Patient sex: F
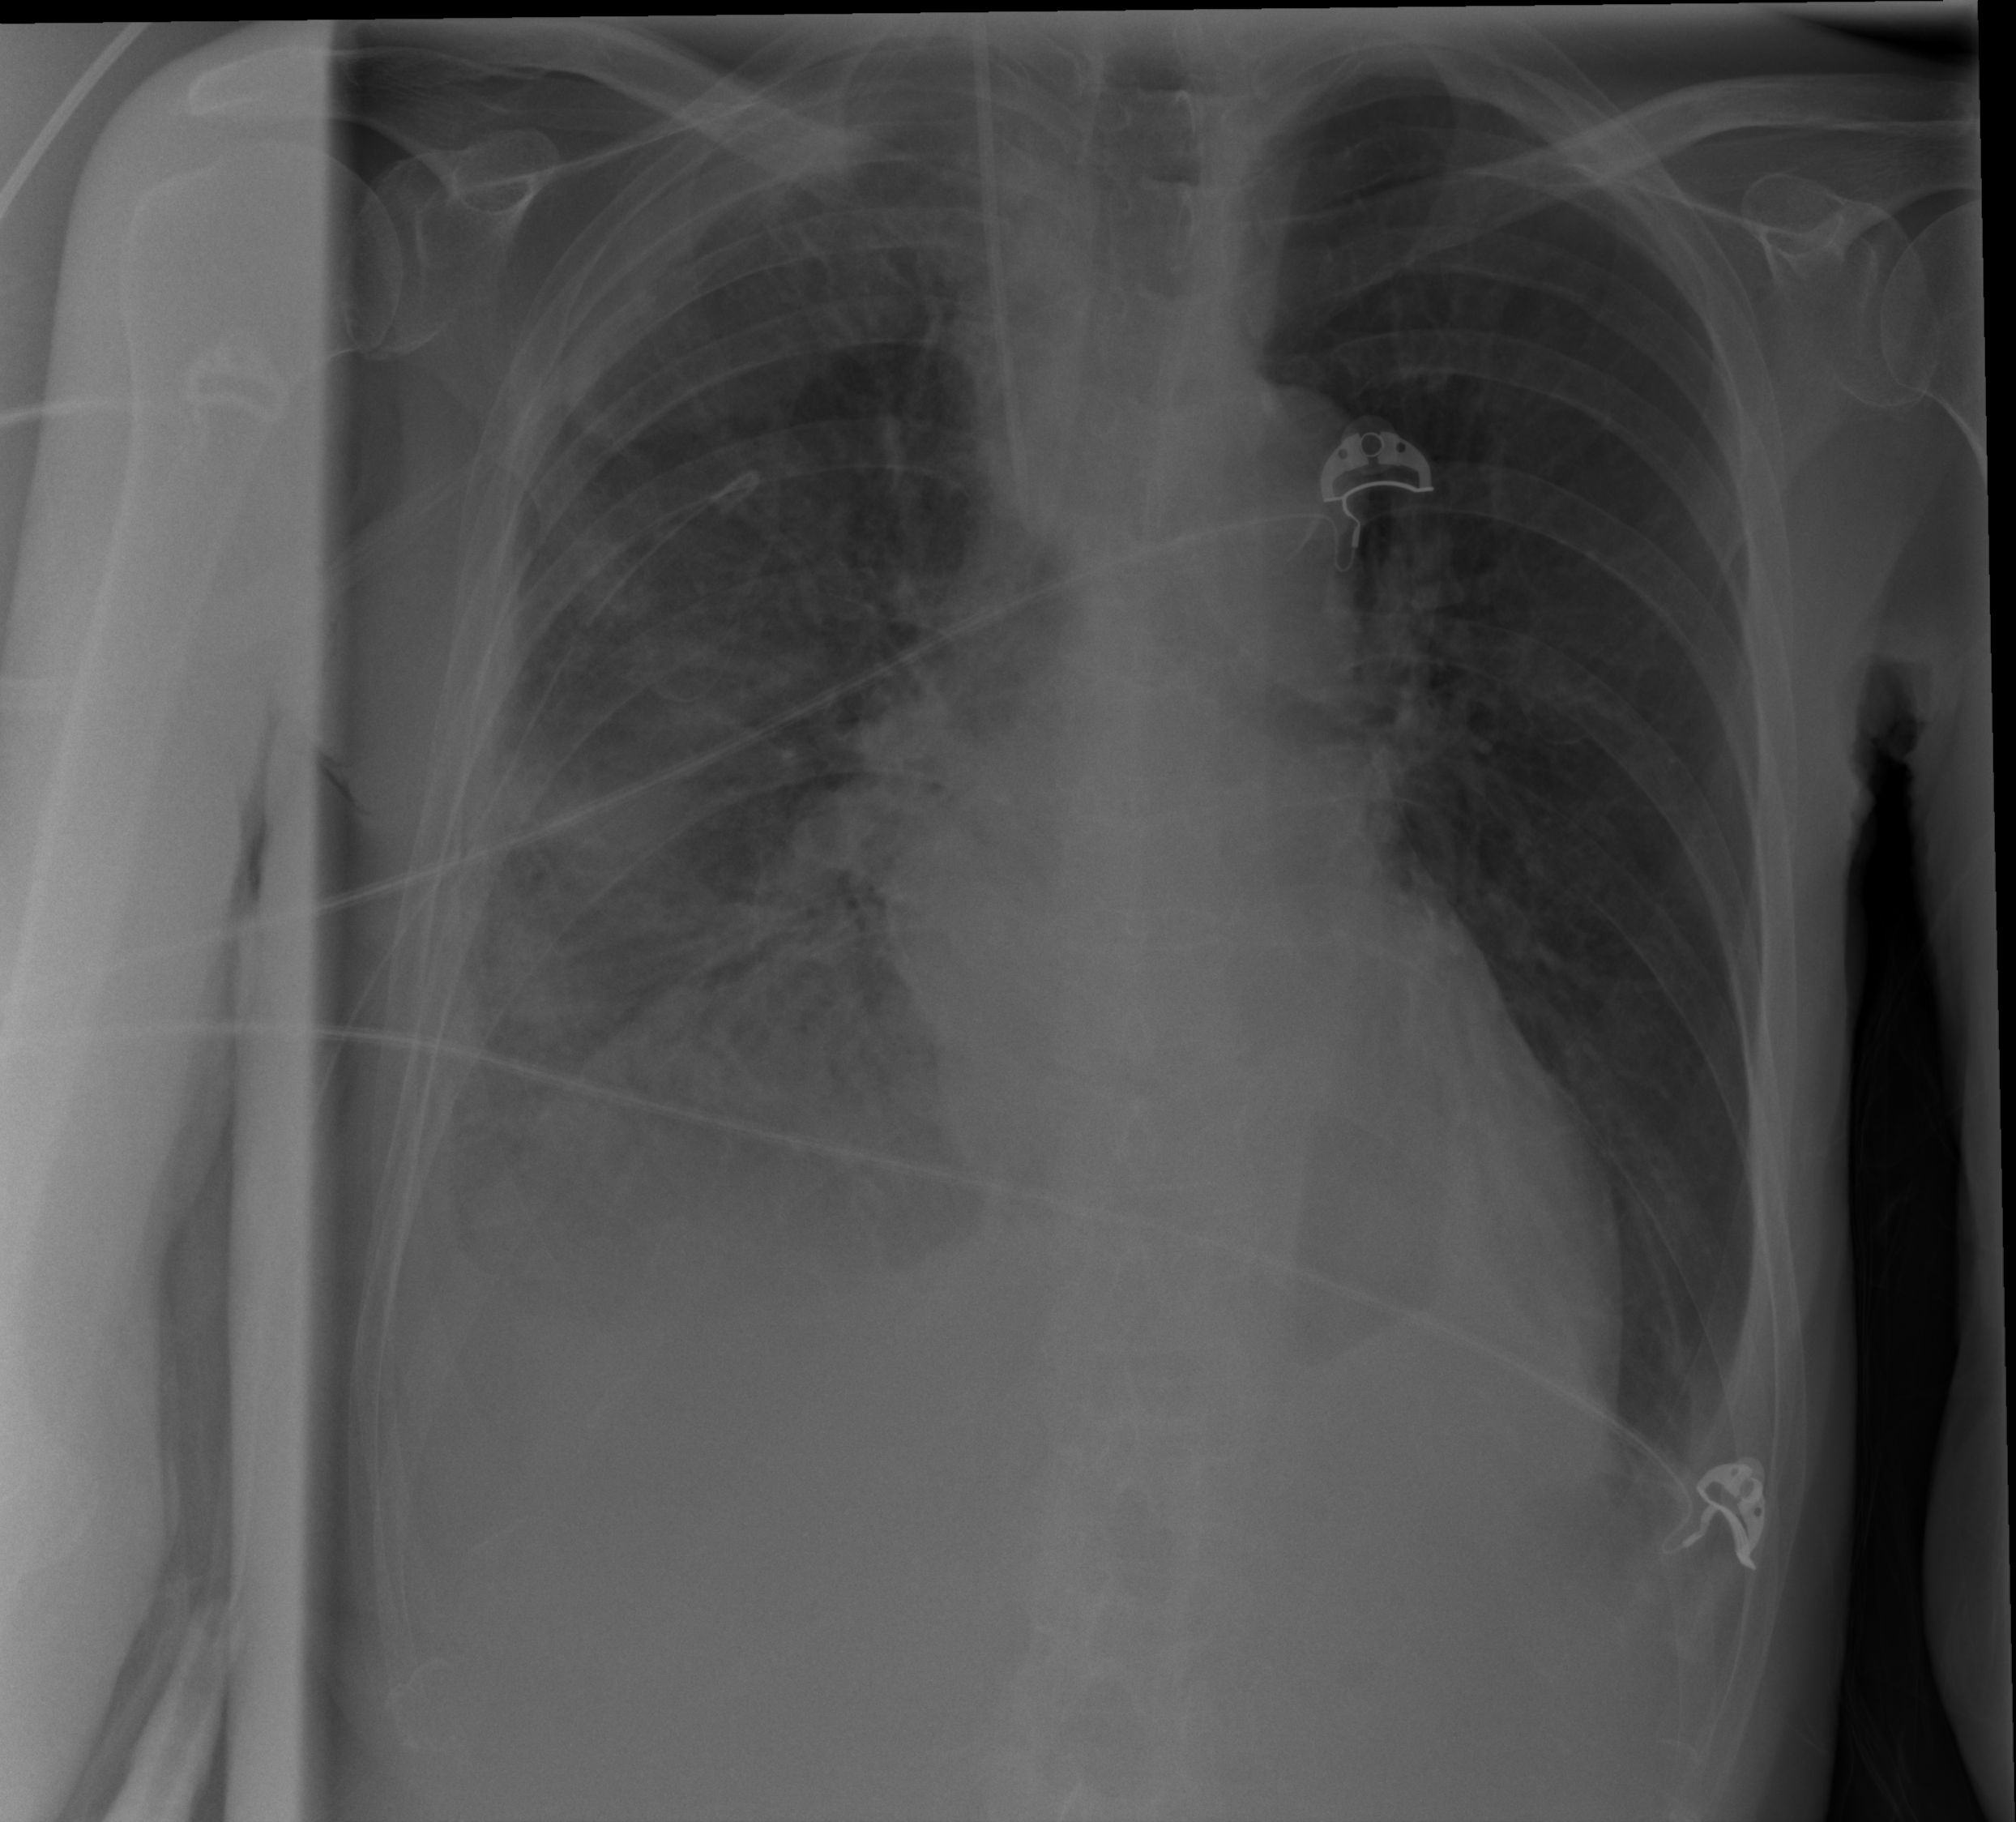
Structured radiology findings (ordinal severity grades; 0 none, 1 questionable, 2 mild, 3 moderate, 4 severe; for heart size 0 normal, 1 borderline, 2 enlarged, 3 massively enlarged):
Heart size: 0
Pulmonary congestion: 0
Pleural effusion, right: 3
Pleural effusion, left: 2
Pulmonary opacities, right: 3
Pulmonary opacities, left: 0
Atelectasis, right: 3
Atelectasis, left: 2